Interaction volume radius: 10 \u00c5
Interaction volume height: 40 \u00c5
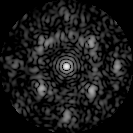
Disorder parameter: 0.5389